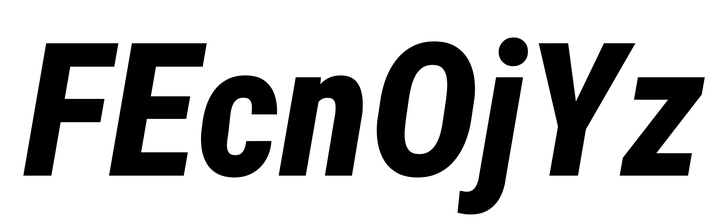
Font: Roboto-Italic_Condensed_ExtraBold_Italic